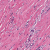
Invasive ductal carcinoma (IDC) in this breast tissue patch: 1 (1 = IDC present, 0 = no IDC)